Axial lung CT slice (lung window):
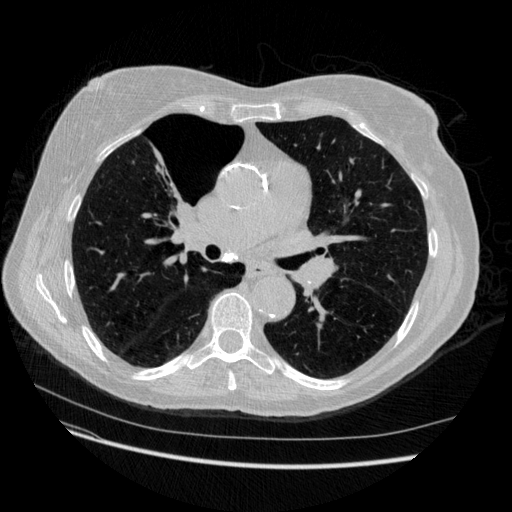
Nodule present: no